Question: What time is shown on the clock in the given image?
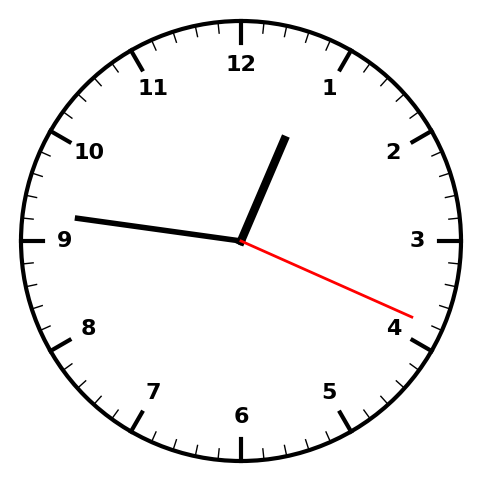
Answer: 12:46:19